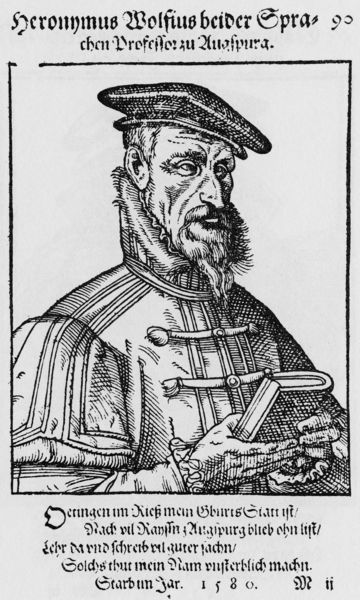
Titel: Bildnis des Hieronymus Wolf (Wolfius)
Künstler: Tobias Stimmer
Institution: (Seriendruck)
Schlagwörter: hand, mann, umhang, weiß, finger, hut, mund, nase, ohr, profil, zeichnung, alt, bart, hemd, jacke, kappe, mütze, arm, augen, bibel, falten, halten, kleidung, kragen, pelz, ärmel, bildnis, hände, porträt, auge, gewand, mantel, oval, rund, kopfbedeckung, holzschnitt, schrift, graphik, karikatur, spitz, inschrift, deutsch, rüschen, knöpfe, buch, eckig, druck, stich, schwarzweiß, text, buchstaben, beschriftung, holzdruck, schielen, spitzbart, tracht, barett, mittelalter, gedicht, gelehrter, kupferstich, tunika, bezeichnung, augsburg, professor, humanist, riegel, vers, schaube, hieronimus, sprache, cranach, lucas, nse, große nase, gelehrtenbildnis, professot, sterbebild, wolfius, 1580, hieronimus wolfius, 90, heronymus, ädruck